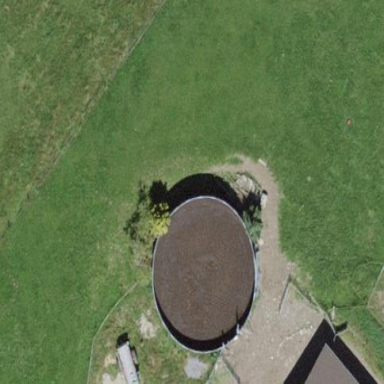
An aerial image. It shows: Storage tank building.